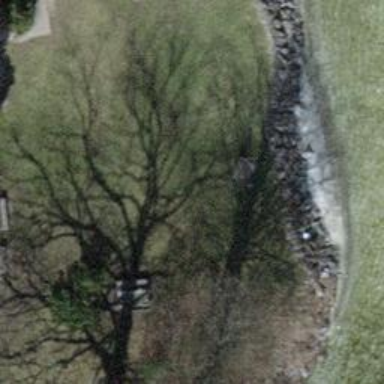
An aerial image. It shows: Bench.